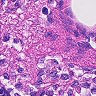
Metastatic tissue present: no